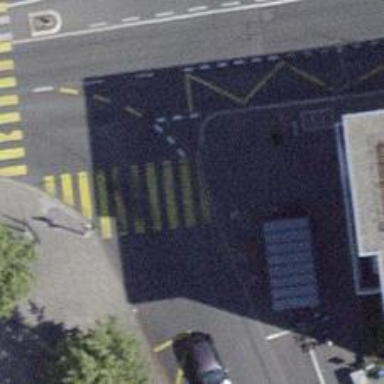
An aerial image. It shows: Zebra crossing controlled by traffic signals with zebra markings.